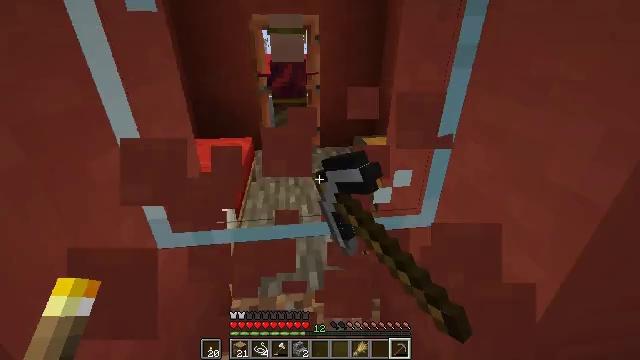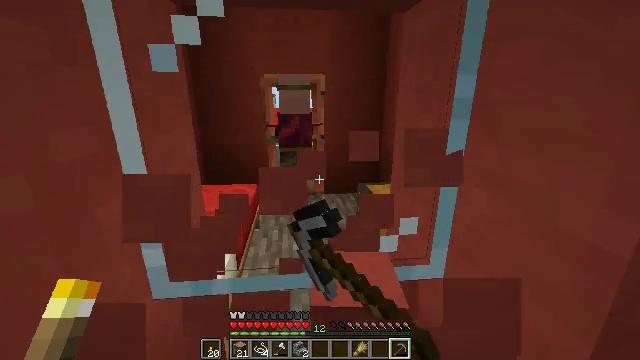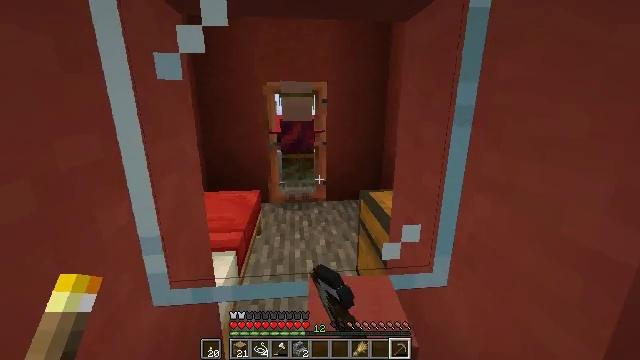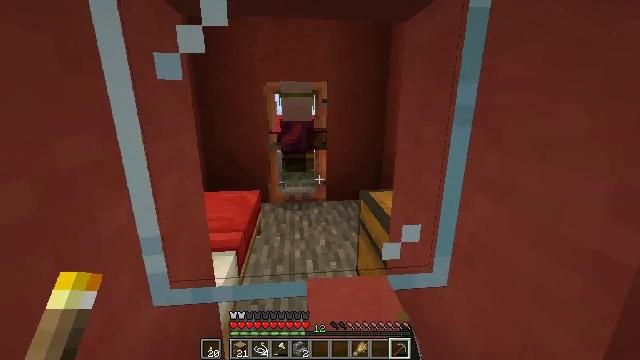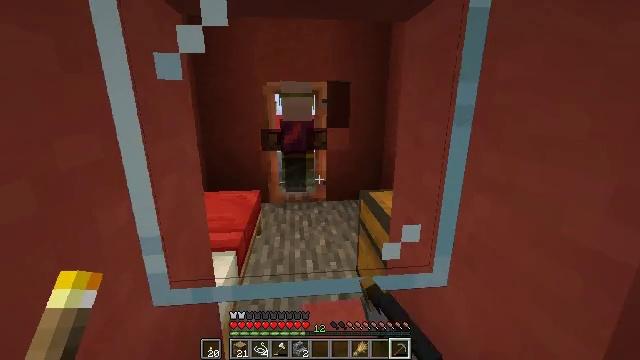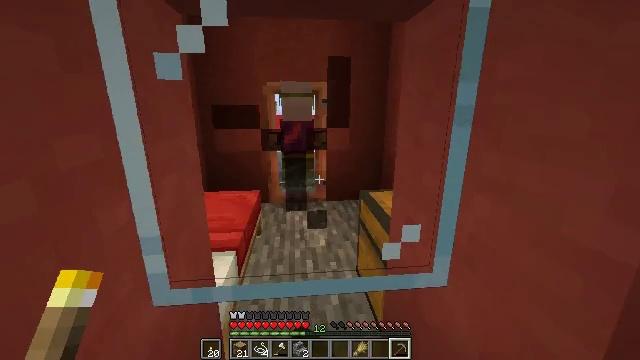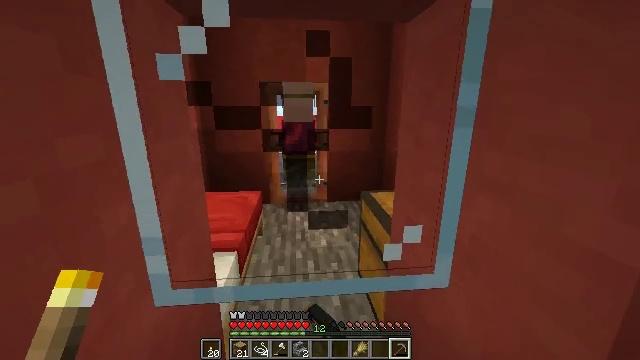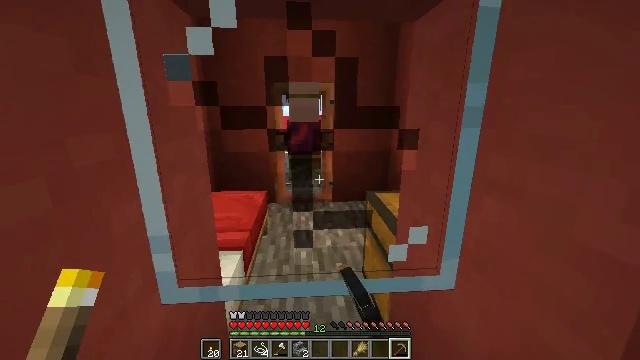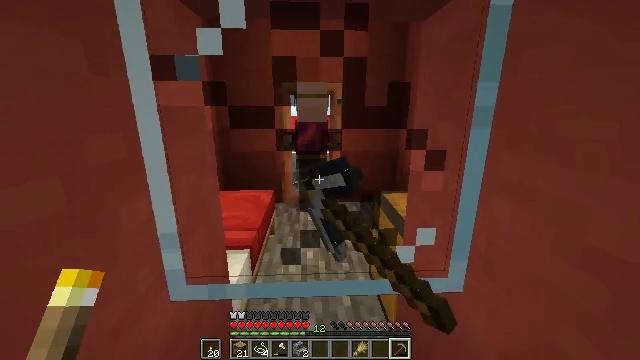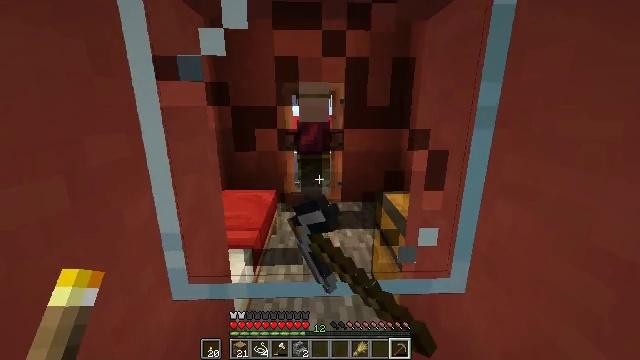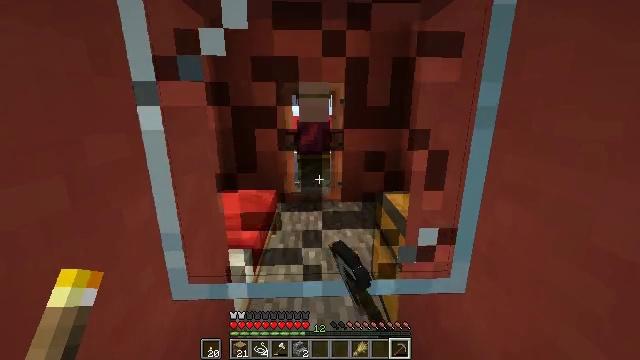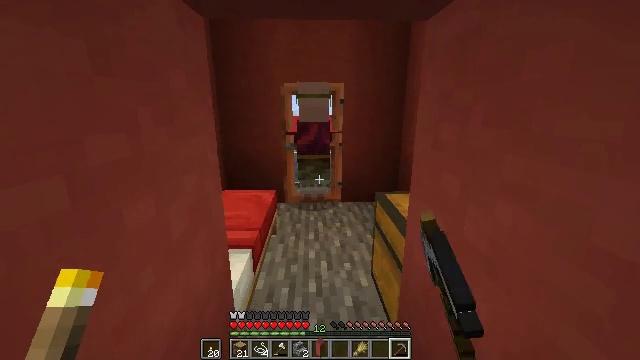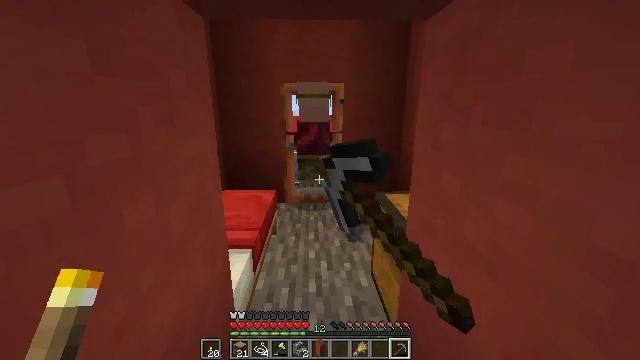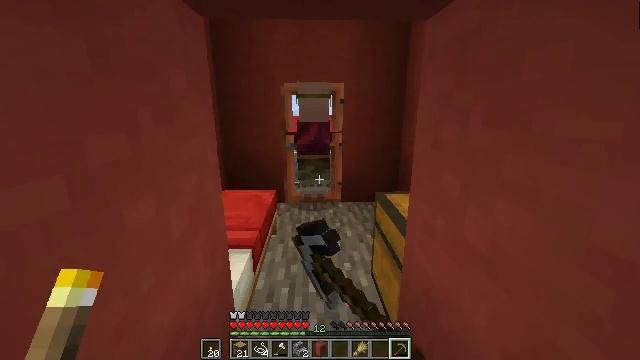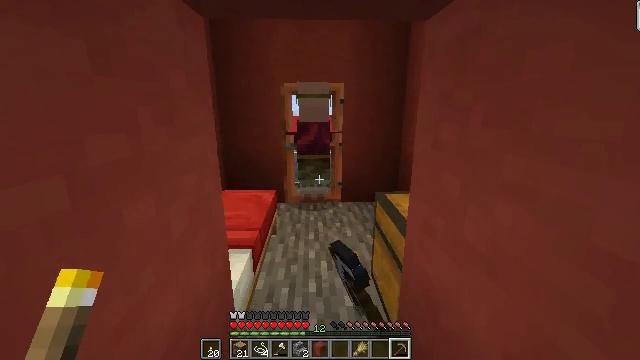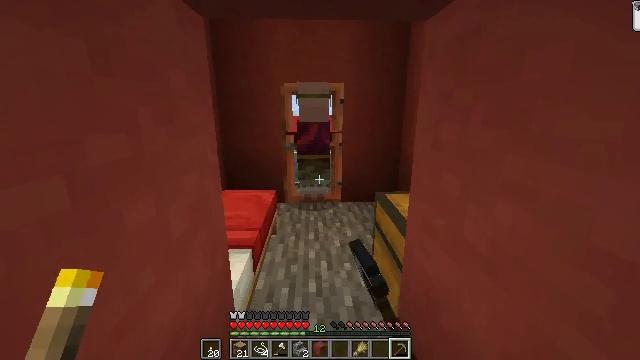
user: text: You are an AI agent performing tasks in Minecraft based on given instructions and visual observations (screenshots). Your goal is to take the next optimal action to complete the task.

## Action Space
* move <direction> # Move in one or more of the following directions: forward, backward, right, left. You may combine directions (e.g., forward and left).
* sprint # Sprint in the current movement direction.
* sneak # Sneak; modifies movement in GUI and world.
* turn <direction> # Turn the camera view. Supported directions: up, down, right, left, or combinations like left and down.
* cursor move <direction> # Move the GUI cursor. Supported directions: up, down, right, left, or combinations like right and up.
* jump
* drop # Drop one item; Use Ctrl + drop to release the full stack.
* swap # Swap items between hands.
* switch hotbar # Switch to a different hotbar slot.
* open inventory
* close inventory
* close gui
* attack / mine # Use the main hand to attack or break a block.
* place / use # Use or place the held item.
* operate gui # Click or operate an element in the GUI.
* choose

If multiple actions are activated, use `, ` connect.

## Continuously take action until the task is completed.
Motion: motion action
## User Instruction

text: Shatter the glass pane with a tool.
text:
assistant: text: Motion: turn left and up, attack / mine
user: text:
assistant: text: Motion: turn up, attack / mine
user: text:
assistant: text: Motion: attack / mine
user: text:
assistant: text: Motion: attack / mine
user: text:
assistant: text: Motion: attack / mine
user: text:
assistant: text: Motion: attack / mine
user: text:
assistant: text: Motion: turn left, attack / mine
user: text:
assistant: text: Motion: turn left, attack / mine
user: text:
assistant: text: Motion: attack / mine
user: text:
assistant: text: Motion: attack / mine
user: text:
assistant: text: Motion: attack / mine
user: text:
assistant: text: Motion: attack / mine
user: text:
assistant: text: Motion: attack / mine
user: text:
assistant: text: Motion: attack / mine
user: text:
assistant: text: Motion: attack / mine
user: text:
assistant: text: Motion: attack / mine